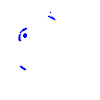
Particle: proton